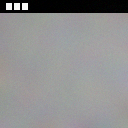
Screen state: on